高一 · 组合数学
020 秋・海淀区校级月考）某中学根据学生的兴趣爱好, 分别创建了 “书法”、“诗词”、“理学”三个社团，据资料统计新生通过考核选拔进入这三个社团成功与否相互独立. 2015 年某新生入学，假设他通过考核选拔进入该校的 “书法” 、“诗词”、“理学” 三个社团的概率依次为 $m$ 、 $\frac{1}{3} 、 n$, 已知三个社团他都能进入的概率为 $\frac{1}{24}$, 至少进入一个社团的概率为 $\frac{3}{4}$, 且 $m>n$.

(l) 求 $m$ 与 $n$ 的值;

（2）该校根据三个社团活动安排情况, 对进入 “书法” 社的同学增加校本选修学分 1 分, 对进入 “诗词” 社的同学增加校本选修学分 2 分, 对进入 “理学” 社的同学增加校本选修学分 3 分. 求该新同学在社团方面获得校本选修课学分分数不低于 4 分的概率.
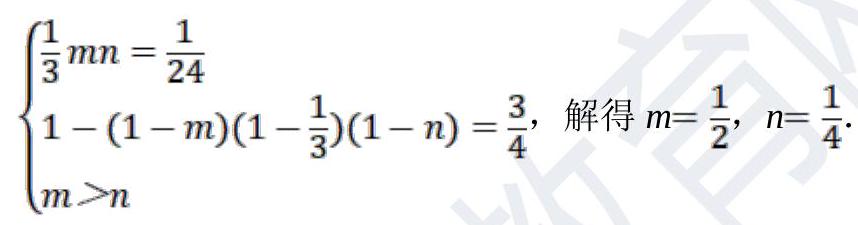
答案: 解：（1）由题意列出方程组, 得:

（2）由题令该新同学在社团方面获得校本选修课学分的分数为 $X$,获得校本选修课学分分数不低于 4 分为事件 $A$,

则 $P(X=4)=\frac{1}{2} \times \frac{2}{3} \times \frac{1}{4}=\frac{1}{12}$,

$P(X=5)=\frac{1}{2} \times \frac{1}{3} \times \frac{1}{4}=\frac{1}{24}$,

$P(X=6)=\frac{1}{2} \times \frac{1}{3} \times \frac{1}{4}=\frac{1}{24}$,

$P(A)=P(X=4)+P(X=5)+P(X=6)=\frac{1}{12}+\frac{1}{24}+\frac{1}{24}=\frac{1}{6}$.